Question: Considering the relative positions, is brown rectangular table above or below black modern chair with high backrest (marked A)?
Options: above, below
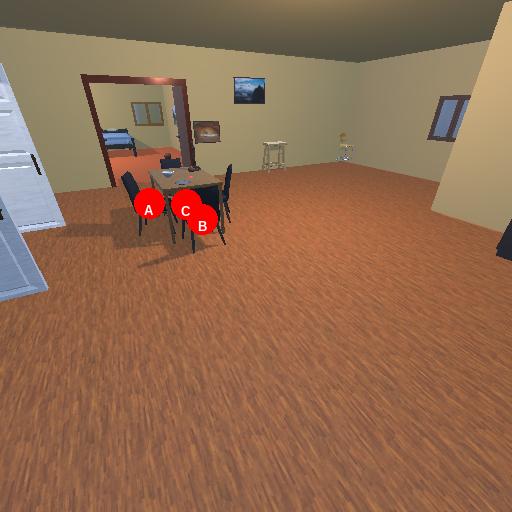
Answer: above